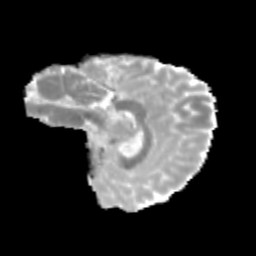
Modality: MD
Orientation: sagittal
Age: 14
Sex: female
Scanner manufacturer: siemens
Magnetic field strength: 3 T
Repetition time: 3.8 s
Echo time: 0.07 s